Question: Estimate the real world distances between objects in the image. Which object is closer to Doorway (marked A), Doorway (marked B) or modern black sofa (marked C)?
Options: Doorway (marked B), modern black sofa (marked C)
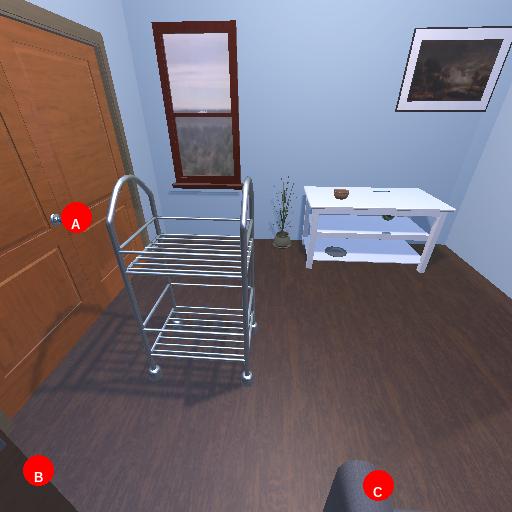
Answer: Doorway (marked B)